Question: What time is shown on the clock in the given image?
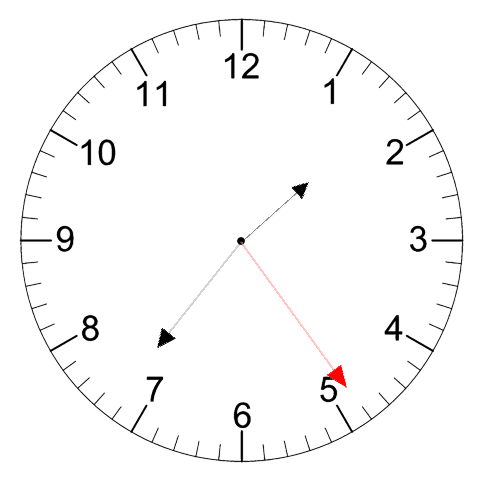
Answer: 01:36:24